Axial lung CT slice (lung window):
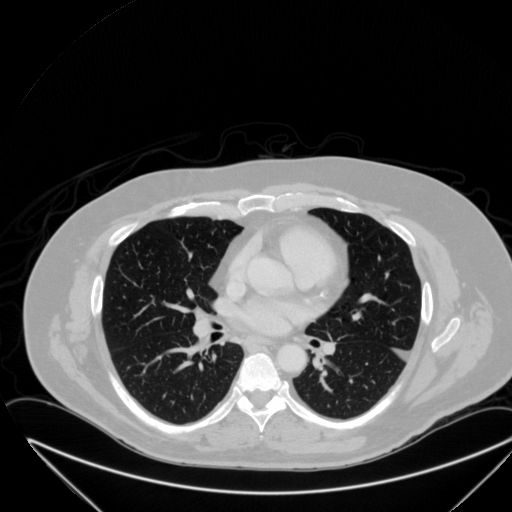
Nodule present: no